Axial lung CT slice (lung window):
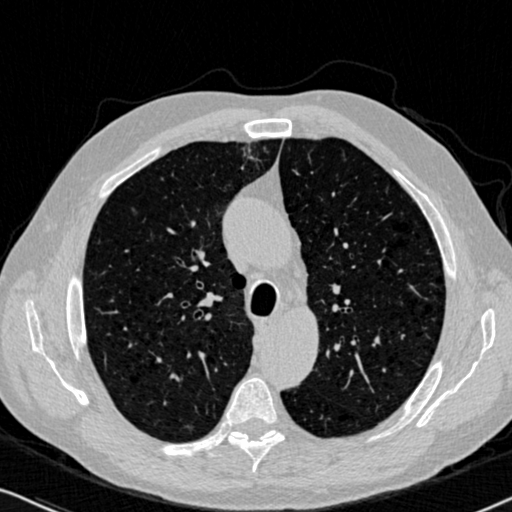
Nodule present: no